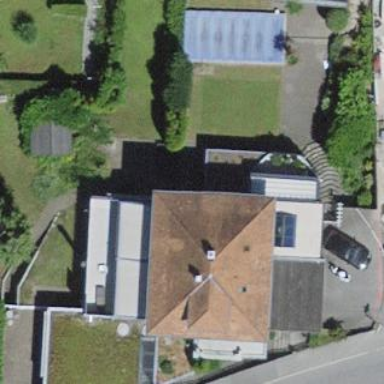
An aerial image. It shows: Hipped roof on residential building.